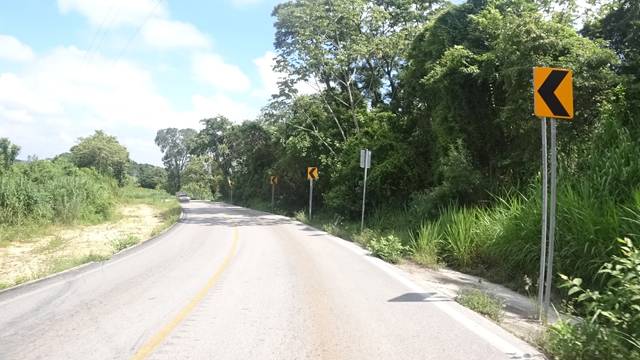
Region: Mexico
Coordinates: 17.476, -91.966